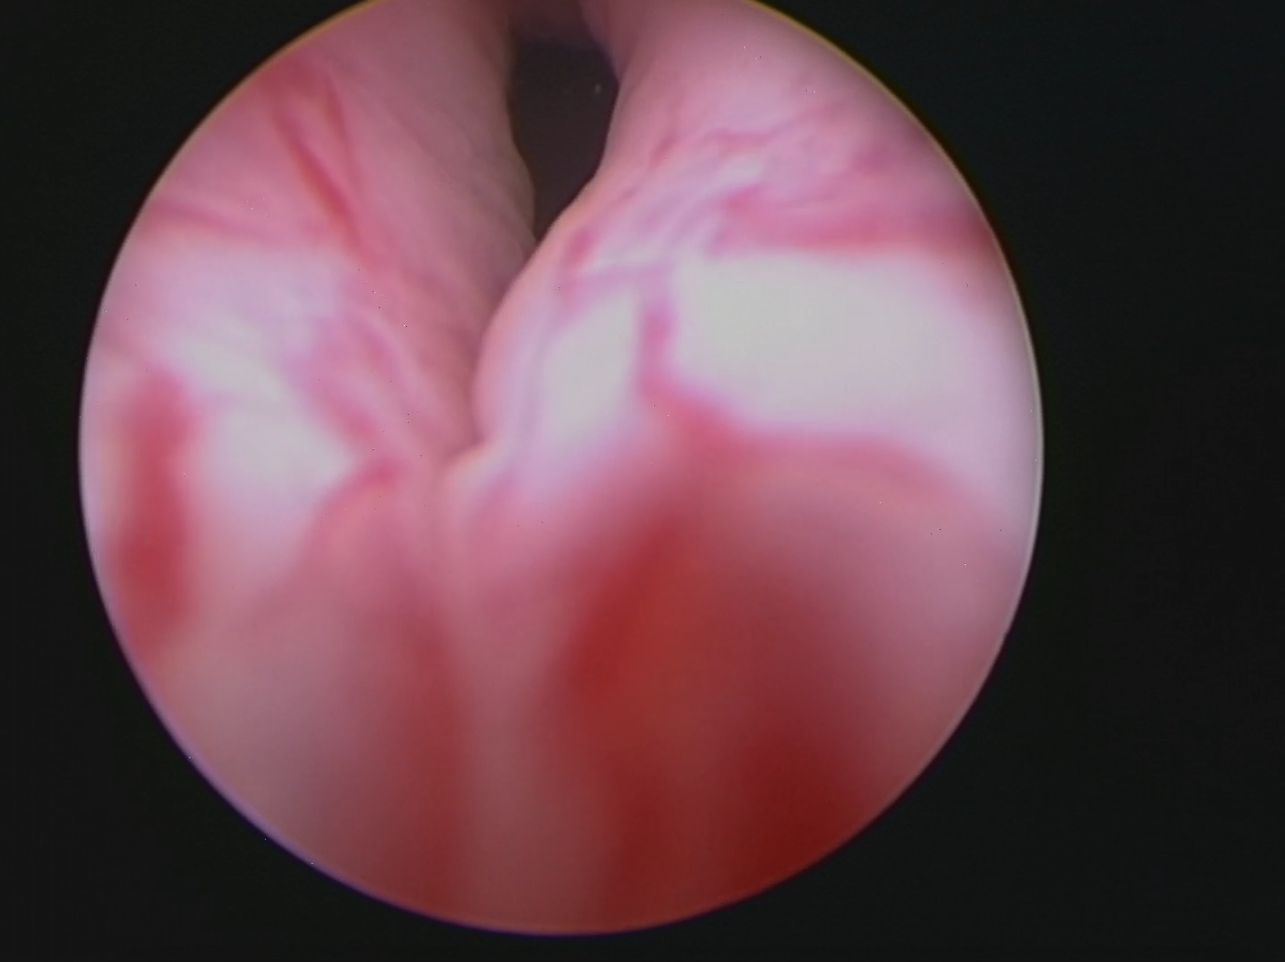
Modality: WLC
Class: Anatomical landmarks
Subclass: ProstaticUrethra
Lesion: L0
Bladder cancer association: No